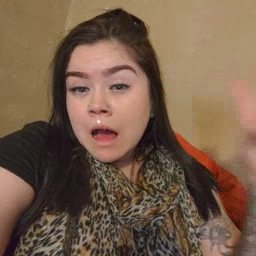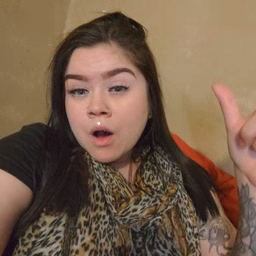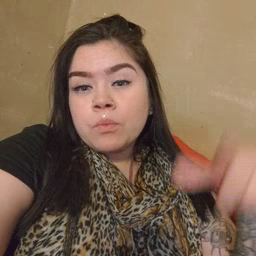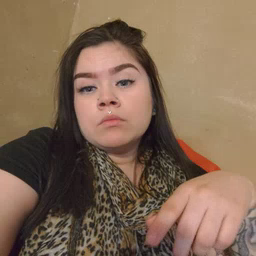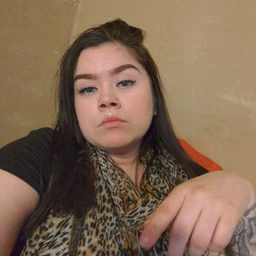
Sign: loud